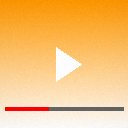
Screen state: on